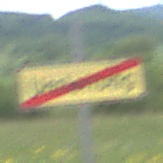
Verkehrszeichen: EndeDerUmleitungsankuendigung
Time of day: Midday
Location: Outdoor (RoadRail)
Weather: PartlyCloudy
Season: NotSpecified
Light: Natural